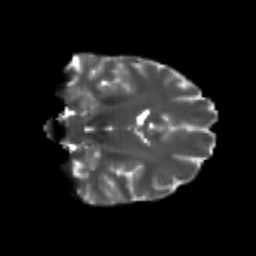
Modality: T2w
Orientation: coronal
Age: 22
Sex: female
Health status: healthy
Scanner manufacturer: philips
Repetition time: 7.388 s
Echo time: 0.08599 s